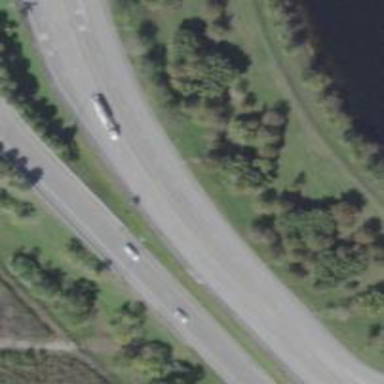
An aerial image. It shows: Primary link road with asphalt surface.